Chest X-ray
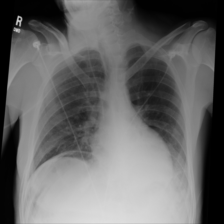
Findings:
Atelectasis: negative
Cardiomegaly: negative
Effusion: negative
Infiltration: negative
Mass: negative
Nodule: negative
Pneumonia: negative
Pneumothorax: positive
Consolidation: negative
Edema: negative
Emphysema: negative
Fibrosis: negative
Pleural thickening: negative
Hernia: negative